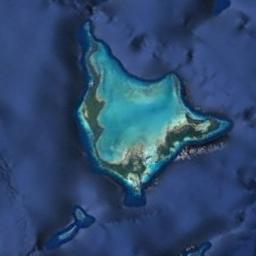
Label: island